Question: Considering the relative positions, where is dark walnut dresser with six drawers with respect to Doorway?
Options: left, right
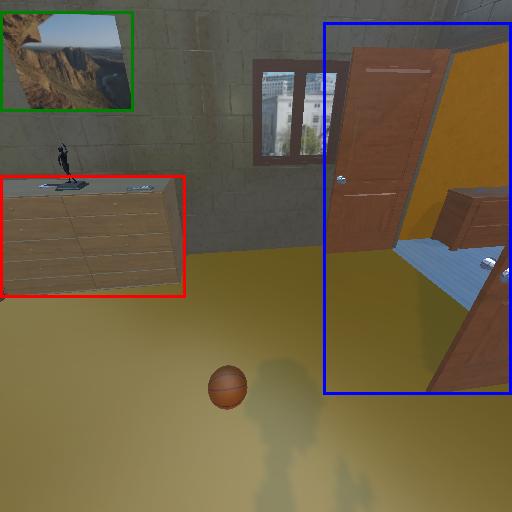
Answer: left